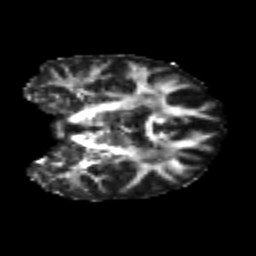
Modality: FA
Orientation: coronal
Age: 22
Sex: male
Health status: healthy
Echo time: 0.074 s